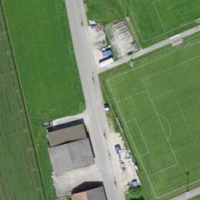
EUNIS habitat code: 53
Species observed at this site:
Polyommatus icarus